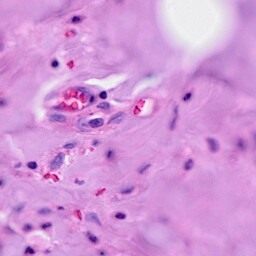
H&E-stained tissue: Breast